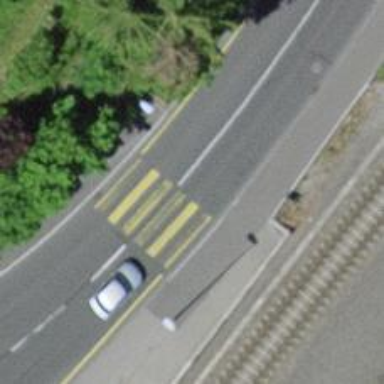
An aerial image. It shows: Zebra crossing on the road.